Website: macys
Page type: cart
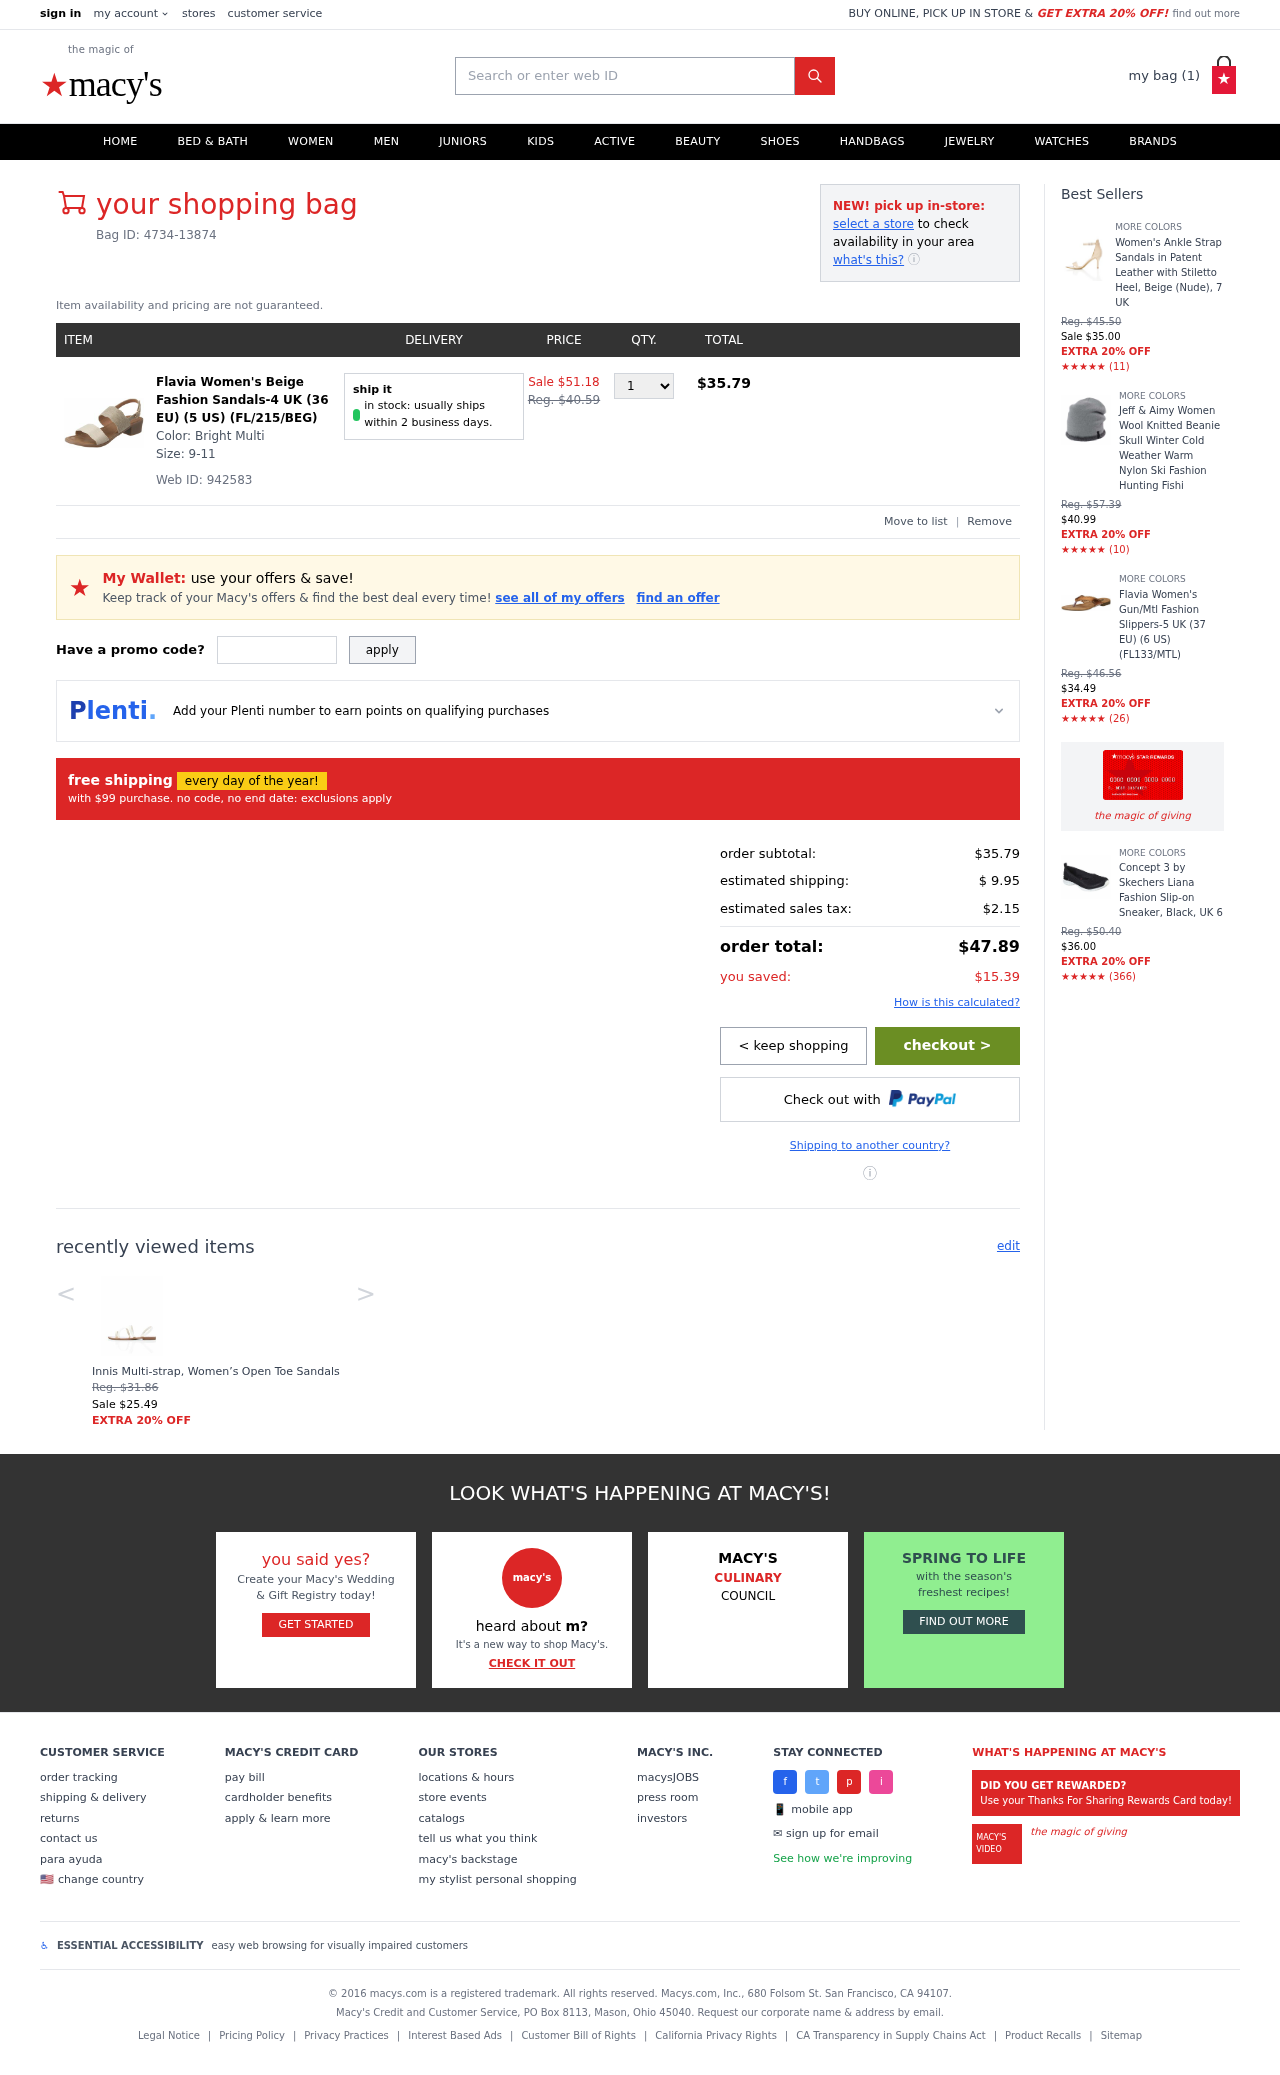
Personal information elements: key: PII_PROMO_CODE
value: WINTER76
Product elements: key: PRODUCT1_NAME
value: Flavia Women's Beige Fashion Sandals-4 UK (36 EU) (5 US) (FL/215/BEG)
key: PRODUCT1_PRICE
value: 35.79
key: PRODUCT1_QUANTITY
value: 1
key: PRODUCT2_NAME
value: Innis Multi-strap, Women’s Open Toe Sandals
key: PRODUCT2_PRICE
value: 25.49
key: PRODUCT3_NAME
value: Women's Ankle Strap Sandals in Patent Leather with Stiletto Heel, Beige (Nude), 7 UK
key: PRODUCT3_NUM_RATINGS
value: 11
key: PRODUCT3_PRICE
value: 35
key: PRODUCT4_NAME
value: Jeff & Aimy Women Wool Knitted Beanie Skull Winter Cold Weather Warm Nylon Ski Fashion Hunting Fishi
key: PRODUCT4_NUM_RATINGS
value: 10
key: PRODUCT4_PRICE
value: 40.99
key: PRODUCT5_NAME
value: Flavia Women's Gun/Mtl Fashion Slippers-5 UK (37 EU) (6 US) (FL133/MTL)
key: PRODUCT5_NUM_RATINGS
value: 26
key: PRODUCT5_PRICE
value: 34.49
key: PRODUCT6_NAME
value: Concept 3 by Skechers Liana Fashion Slip-on Sneaker, Black, UK 6
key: PRODUCT6_NUM_RATINGS
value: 366
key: PRODUCT6_PRICE
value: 36
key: PRODUCT1_ORIGINAL_PRICE
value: Sale $51.18
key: PRODUCT1_TOTAL
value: $35.79
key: PRODUCT2_ORIGINAL_PRICE
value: Reg. $31.86
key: PRODUCT3_ORIGINAL_PRICE
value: Reg. $45.50
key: PRODUCT3_RATING
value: ★★★★★
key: PRODUCT4_ORIGINAL_PRICE
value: Reg. $57.39
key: PRODUCT4_RATING
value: ★★★★★
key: PRODUCT5_ORIGINAL_PRICE
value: Reg. $46.56
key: PRODUCT5_RATING
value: ★★★★★
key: PRODUCT6_ORIGINAL_PRICE
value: Reg. $50.40
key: PRODUCT6_RATING
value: ★★★★★
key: PRODUCT_WEB_ID
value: Web ID: 942583
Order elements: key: ORDER_NUM_ITEMS
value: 1
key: ORDER_BAG_ID
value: Bag ID: 4734-13874
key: ORDER_SUBTOTAL
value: $35.79
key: ORDER_SHIPPING_COST
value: $ 9.95
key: ORDER_TAX
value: $2.15
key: ORDER_TOTAL
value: $47.89
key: ORDER_SAVINGS
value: $15.39
Search elements: key: HEADER_SEARCH
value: Search or enter web ID